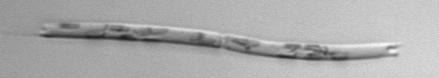
Label: Eucampia_morphytype1